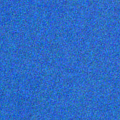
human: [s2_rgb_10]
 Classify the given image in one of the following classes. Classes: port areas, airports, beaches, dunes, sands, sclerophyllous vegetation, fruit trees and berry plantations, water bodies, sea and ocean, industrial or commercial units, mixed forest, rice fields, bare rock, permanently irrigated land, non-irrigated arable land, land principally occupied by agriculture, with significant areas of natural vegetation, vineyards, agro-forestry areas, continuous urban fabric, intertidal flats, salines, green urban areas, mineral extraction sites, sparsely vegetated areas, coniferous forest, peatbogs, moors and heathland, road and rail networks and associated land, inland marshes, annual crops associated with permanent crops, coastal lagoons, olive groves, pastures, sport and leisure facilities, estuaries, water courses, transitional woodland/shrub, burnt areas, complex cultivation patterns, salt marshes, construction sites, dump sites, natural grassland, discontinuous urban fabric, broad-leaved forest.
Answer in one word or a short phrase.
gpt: sea and ocean